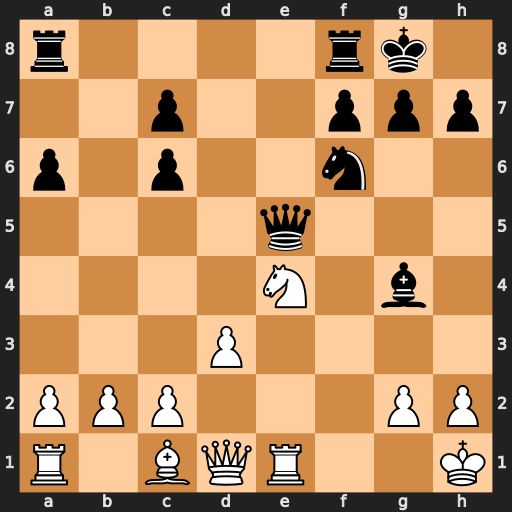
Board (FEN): r4rk1/2p2ppp/p1p2n2/4q3/4N1b1/3P4/PPP3PP/R1BQR2K
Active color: w
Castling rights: -
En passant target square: -
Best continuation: Nxf6+ Qxf6 Qxg4